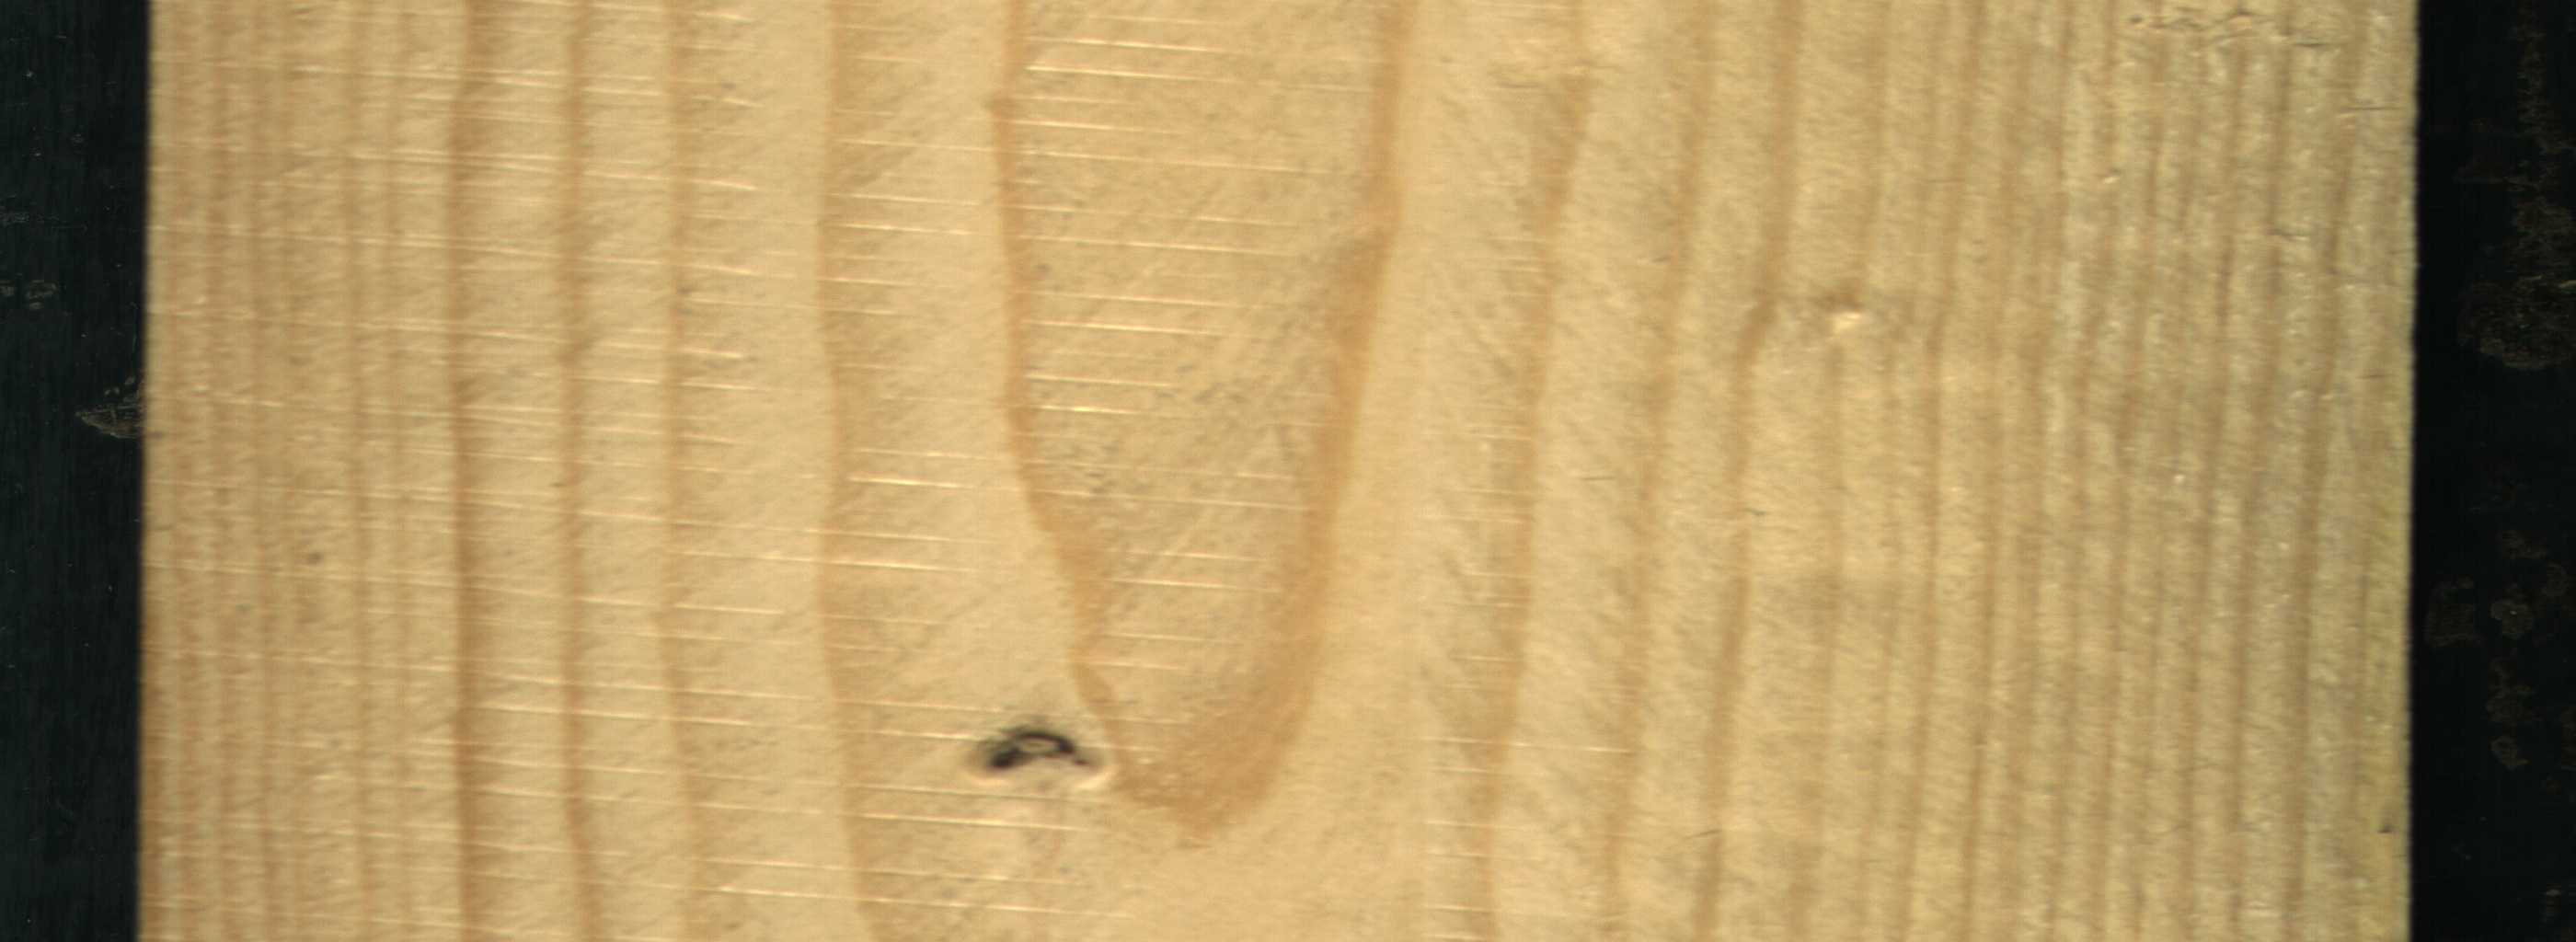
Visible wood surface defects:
Live_Knot